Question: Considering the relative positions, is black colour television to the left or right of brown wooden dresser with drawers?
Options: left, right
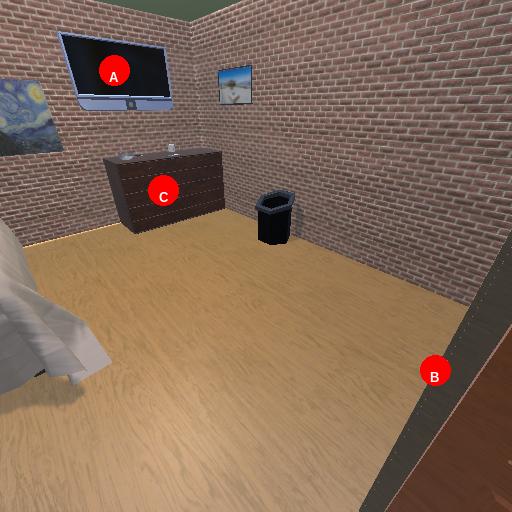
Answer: left